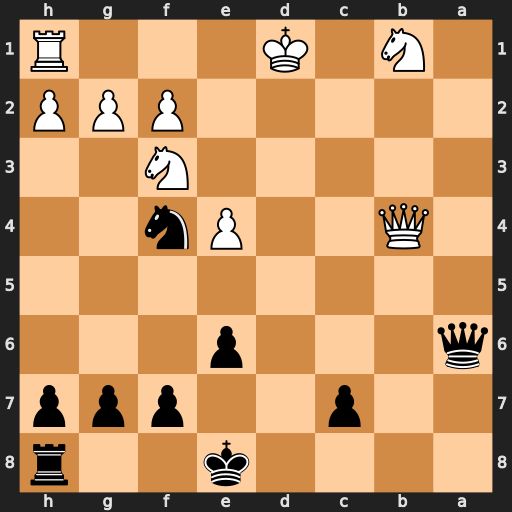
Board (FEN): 4k2r/2p2ppp/q3p3/8/1Q2Pn2/5N2/5PPP/1N1K3R
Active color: b
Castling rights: k
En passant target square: -
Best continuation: Qe2+ Kc1 Nd3#